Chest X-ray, AP view. Patient: 14 years old, sex M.
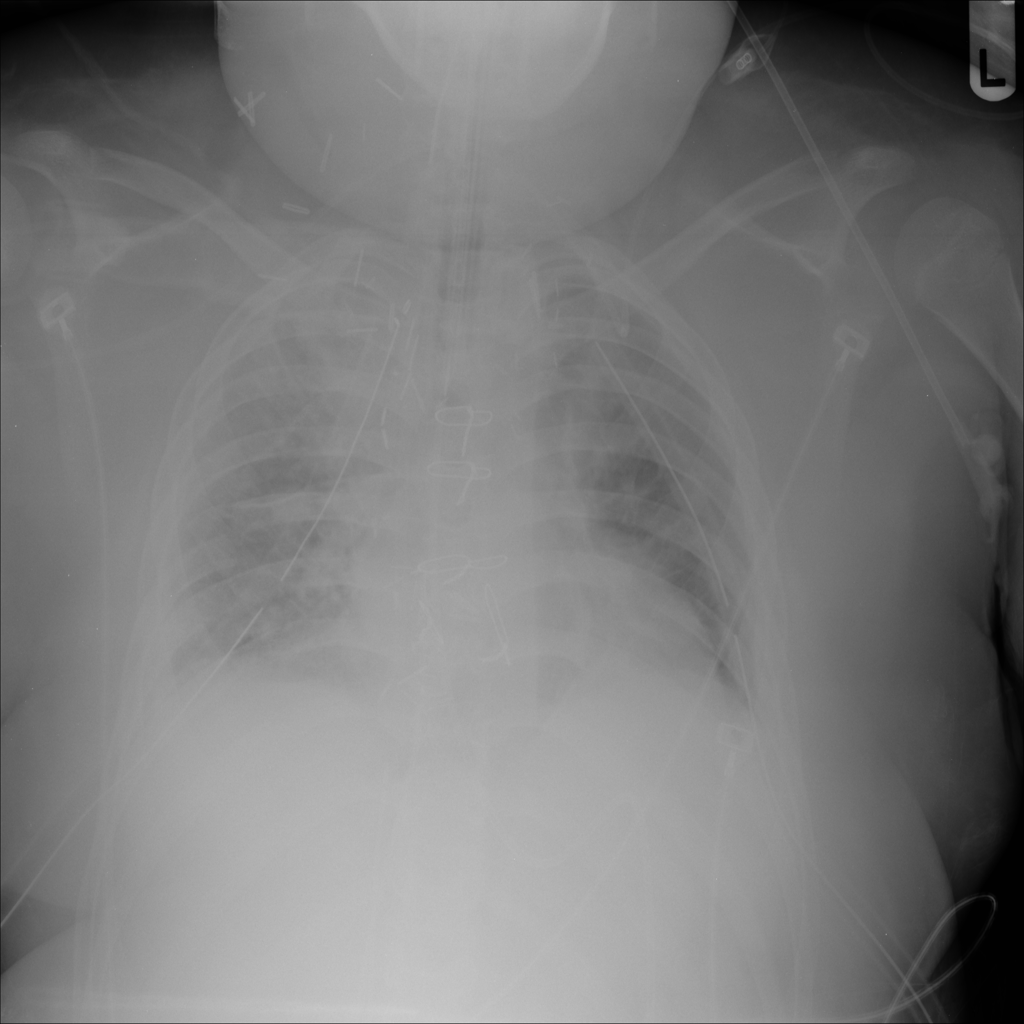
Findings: No Finding